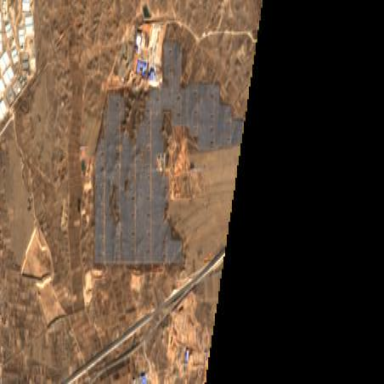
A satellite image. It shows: Industrial area with solar power plant. The plant consists of photovoltaic solar panels encircled by fence.